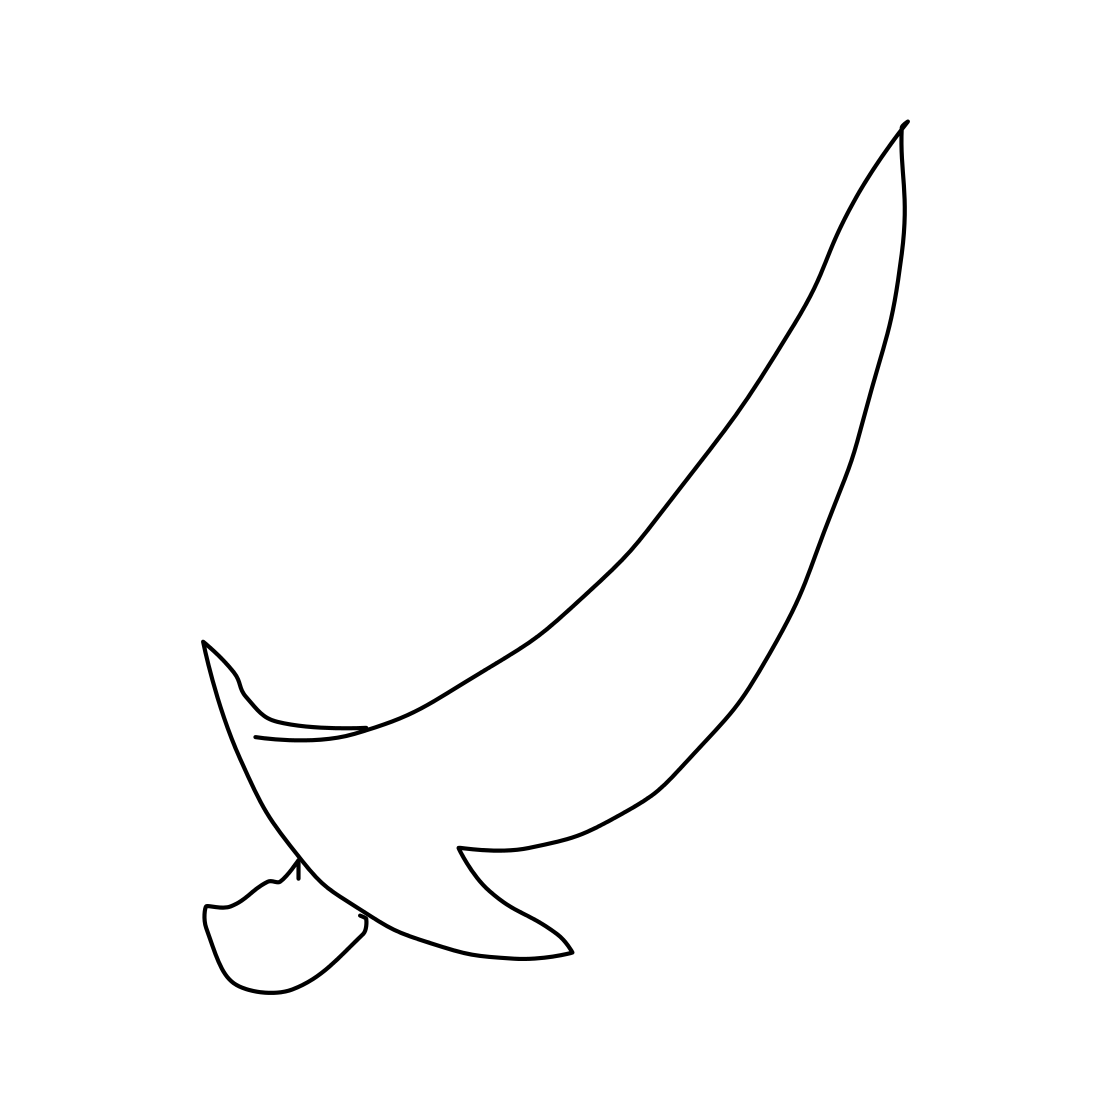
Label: sword